Question: ## The Idea:
---
A custom gridview with only two columns. Instead of a traditional grid view with multiple columns for values, I have two columns with multiple values inside the columns. Below is a link to a screen showing this has turned out well.

Now that the grid view is working properly and it's values are populating as they should on page load, I am incorporating traditional functionality associated with a grid view. For example; search, filter, sort, and paging. These are the four primary functionalities I would like my grid view to have.
## The Issue:
---
So far so good, the search, filter, sort, and paging all work as they should; however, they all have one singular issue in common: I can not combine these features. I wish to be able to, however upon adding a query string into project and completely refactoring my code, each feature only works one time.
For example: if I choose to filter by new, then sort by date created I would click 'New', and then 'Date Created'. When I click 'New', the query string looks like 'view=new&sort=customer&dir=ASC&page=1'. This is expected, however the unexpected result is when I click 'Date Created'; the query string changes to 'view=all&sort=creaon&dir=ASC&page=1'. The view has changed when it should not have.
This fact remains the same for all test cases. The hidden fields are receiving the values but not retaining their values across the post back due to their values being assigned on a click event. I haven't had any issues in the past with hidden fields doing this, so I am wondering what I am doing wrong at this point, what am I over looking? Also, if this isn't the correct approach for this issue then what would be?
## The Code
---
Now currently all I can supply is the relevant code for this particular issue; The search value is handled by Session and the rest of the values are handled by hidden fields.
The paging elements are created on page load in the code behind.
JavaScript:
'''
function setView(id, mode) {
document.getElementById('PlaceHolderMainLower_PackageView_hfViewMode').setAttribute('Value', mode);
setHref(id);
}
function setSort(id, mode) {
document.getElementById('PlaceHolderMainLower_PackageView_hfSortMode').setAttribute('Value', mode);
setHref(id);
}
function setPage(id, page) {
document.getElementById('PlaceHolderMainLower_PackageView_hfPageIndex').setAttribute('Value', page);
setHref(id);
}
function setHref(id) {
var view = document.getElementById('PlaceHolderMainLower_PackageView_hfViewMode').value;
var sort = document.getElementById('PlaceHolderMainLower_PackageView_hfSortMode').value;
var dir = document.getElementById('PlaceHolderMainLower_PackageView_hfSortDirection').value;
var page = document.getElementById('PlaceHolderMainLower_PackageView_hfPageIndex').value;
document.getElementById(id).href = 'ActivePackages.aspx?' + 'view=' + view + '&sort=' + sort + '&dir=' + dir + '&page=' + page;
__doPostBack();
}
'''
CSS:
'''
.viewLinks {
display: table-cell;
text-align: center;
vertical-align: middle;
}
.viewLinks:hover {
cursor: pointer;
}
'''
HTML:
'''
<asp:ScriptManager ID="scriptManager" runat="server"></asp:ScriptManager>
<asp:UpdatePanel ID="upHiddenFields" runat="server" UpdateMode="Always" EnableViewState="true" ViewStateMode="Enabled" >
<ContentTemplate>
<asp:HiddenField ID="hfViewMode" runat="server" Value="all" EnableViewState="true" ViewStateMode="Enabled" />
<asp:HiddenField ID="hfSortMode" runat="server" Value="customer" EnableViewState="true" ViewStateMode="Enabled" />
<asp:HiddenField ID="hfSortDirection" runat="server" Value="ASC" EnableViewState="true" ViewStateMode="Enabled" />
<asp:HiddenField ID="hfPageIndex" runat="server" Value="1" EnableViewState="true" ViewStateMode="Enabled" />
</ContentTemplate>
</asp:UpdatePanel>
<div id="divViews" style="display: table; width: 100%; table-layout: fixed;">
<span>View By Status:</span>
<asp:LinkButton ID="lnkAll" runat="server" CssClass="viewLinks" Text="All" OnClientClick="setView(this.id, 'all');" />
<asp:LinkButton ID="lnkNew" runat="server" CssClass="viewLinks" Text="New" OnClientClick="setView(this.id, 'new');" />
<asp:LinkButton ID="lnkProgress" runat="server" CssClass="viewLinks" Text="In Progress" OnClientClick="setView(this.id, 'inProgress');" />
</div>
<div id="divViews" style="display: table; width: 100%; table-layout: fixed;">
<span>Sort By:</span>
<asp:LinkButton ID="lnkCustomer" runat="server" CssClass="viewLinks" Text="Customer" OnClientClick="setSort(this.id, 'customer');" />
<asp:LinkButton ID="lnkType" runat="server" CssClass="viewLinks" Text="Type" OnClientClick="setSort(this.id, 'type');" />
<asp:LinkButton ID="lnkCreatedOn" runat="server" CssClass="viewLinks" Text="Date Created" OnClientClick="setSort(this.id, 'creaon');" />
</div>
'''
C#:
'''
private const string pageLinkTemplateHTML = @"<a id=""pageLink{0}"" onclick=""setPage(this.id, {1});"" class=""viewLinks"">{2}</a>";
private void BuildPaging() {
divPages.InnerHtml = @"<table style=""width: 100%;""><tr><td style=""width: 100%"">";
for (int i = 1; i <= Packages.Count / pageSize; i++)
divPages.InnerHtml += string.Format(pageLinkTemplateHTML, i, i, i);
divPages.InnerHtml += "</td></tr></table>";
}
'''
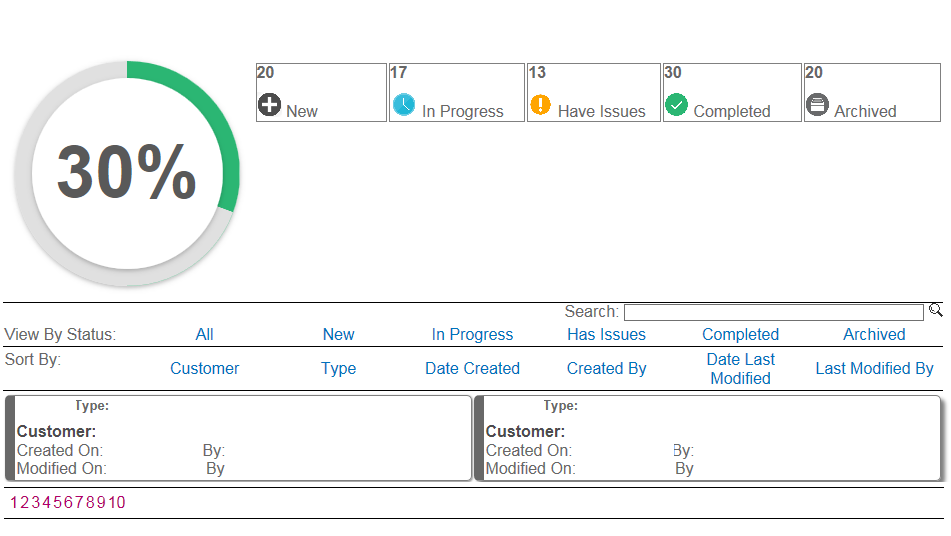
Answer: As I said in my comment, you could use variables for storing the state of your selection. Example:
'''
// do the same for your other variables
var view = 'all';
function setView(id, mode) {
view = mode;
setHref(id);
}
function setHref(id) {
// now you don't need to read view, sort,
// dir and page from DOM elements, they are already there
document.getElementById(id).href = 'ActivePackages.aspx?' + 'view=' + view + '&sort=' + sort + '&dir=' + dir + '&page=' + page;
__doPostBack();
}
// on page load, you read the querystring from the url, check for the values and put them back into variables
window.addEventListener('load', function(){
var query_string = {};
var query = window.location.search.substring(1);
var vars = query.split("&");
for (var i=0;i<vars.length;i++) {
var pair = vars[i].split("=");
// If first entry with this name
if (typeof query_string[pair[0]] === "undefined") {
query_string[pair[0]] = decodeURIComponent(pair[1]);
// If second entry with this name
} else if (typeof query_string[pair[0]] === "string") {
query_string[pair[0]] = [query_string[pair[0]],decodeURIComponent(pair[1])];
// If third or later entry with this name
} else {
query_string[pair[0]].push(decodeURIComponent(pair[1]));
}
}
// do the same for your other parameters
if(query_string.hasOwnProperty('view')){
view = query_string.view;
}
});
'''